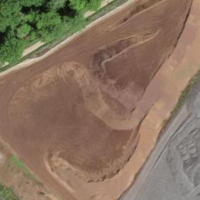
EUNIS habitat code: 56
Species observed at this site:
Eristalis tenax
Eristalis arbustorum